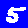
Digit: 5